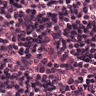
Metastatic tissue present: no